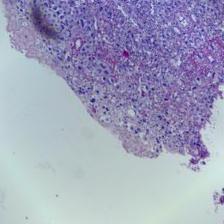
Diagnosis: OSCC